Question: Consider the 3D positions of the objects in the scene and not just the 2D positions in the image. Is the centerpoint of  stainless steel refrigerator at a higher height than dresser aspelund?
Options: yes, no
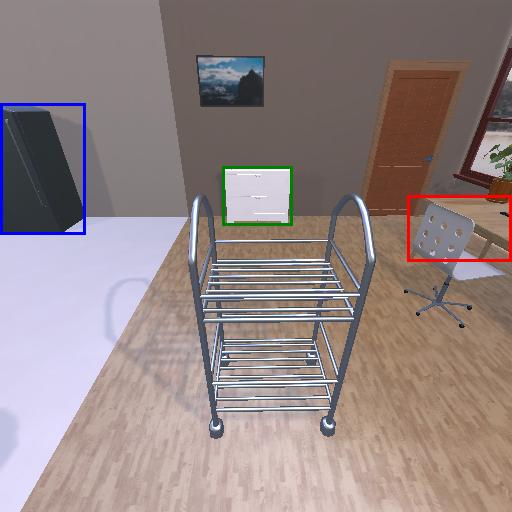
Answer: yes